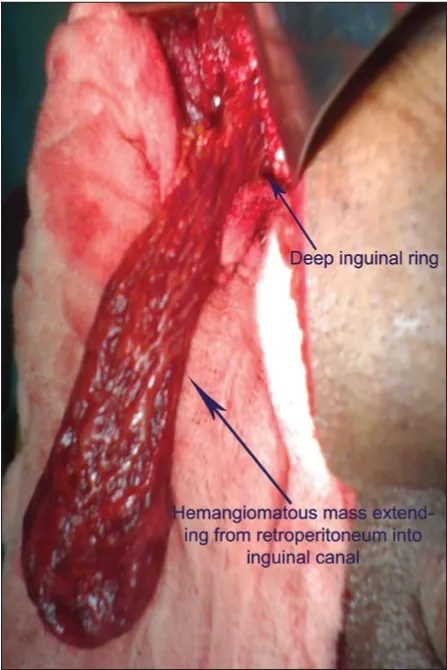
Intraoperative photograph showing hemangiomatous mass, extending from retroperitoneum into inguinoscrotal region.
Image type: medical_photograph (other_medical_photograph)